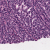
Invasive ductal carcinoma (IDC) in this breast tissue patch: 1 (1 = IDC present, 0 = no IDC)